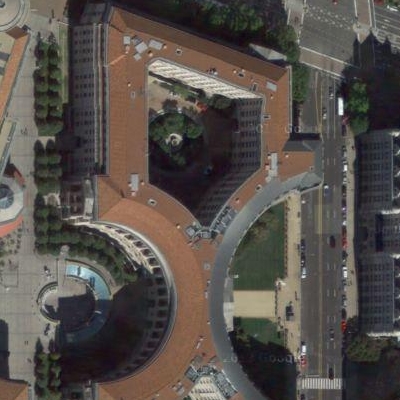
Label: Industry